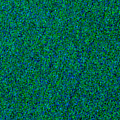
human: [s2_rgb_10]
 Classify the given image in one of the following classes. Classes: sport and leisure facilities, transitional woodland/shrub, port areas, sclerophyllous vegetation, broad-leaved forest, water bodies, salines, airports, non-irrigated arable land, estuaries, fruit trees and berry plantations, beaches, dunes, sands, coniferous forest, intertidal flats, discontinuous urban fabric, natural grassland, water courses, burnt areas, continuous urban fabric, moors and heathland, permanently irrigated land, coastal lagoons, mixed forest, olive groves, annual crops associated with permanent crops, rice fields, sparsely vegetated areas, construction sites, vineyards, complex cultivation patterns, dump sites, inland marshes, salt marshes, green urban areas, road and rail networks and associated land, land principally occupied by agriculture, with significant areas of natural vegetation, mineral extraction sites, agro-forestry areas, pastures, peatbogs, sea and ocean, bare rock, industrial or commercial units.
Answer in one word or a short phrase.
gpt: sea and ocean